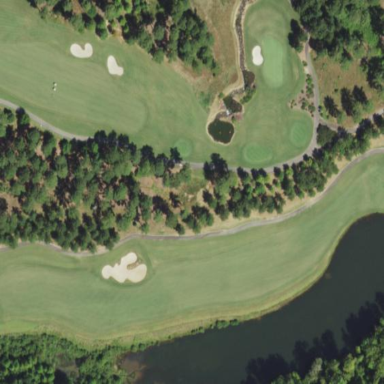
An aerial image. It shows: Rough grassy area used for golf.